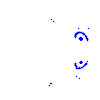
Particle: pion